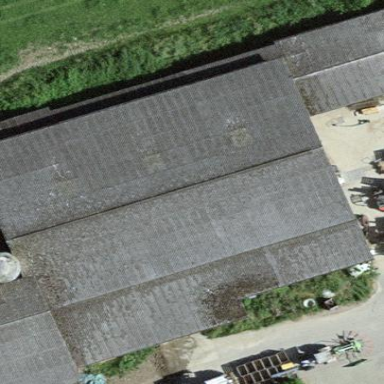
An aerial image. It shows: Barn.